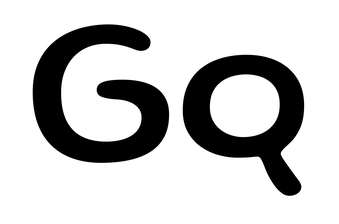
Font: Gluten_Regular